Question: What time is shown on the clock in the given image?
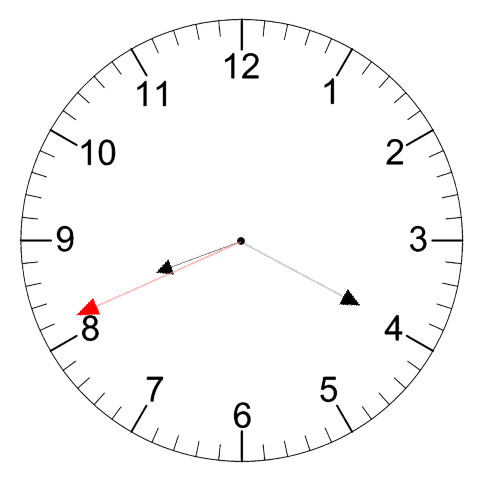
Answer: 08:19:41